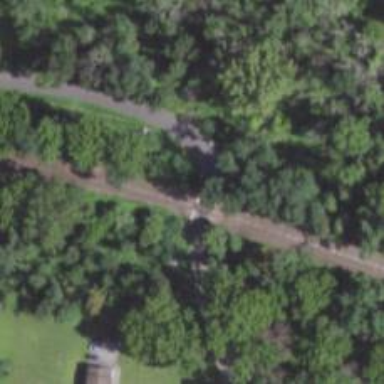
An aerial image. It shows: Path leading to bridge.